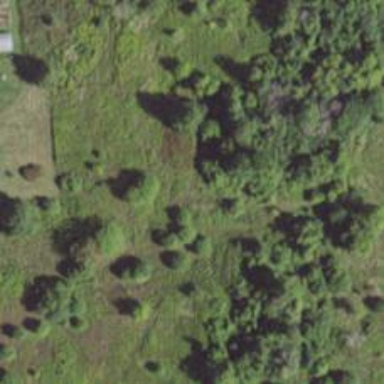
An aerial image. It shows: Disc golf tee area.